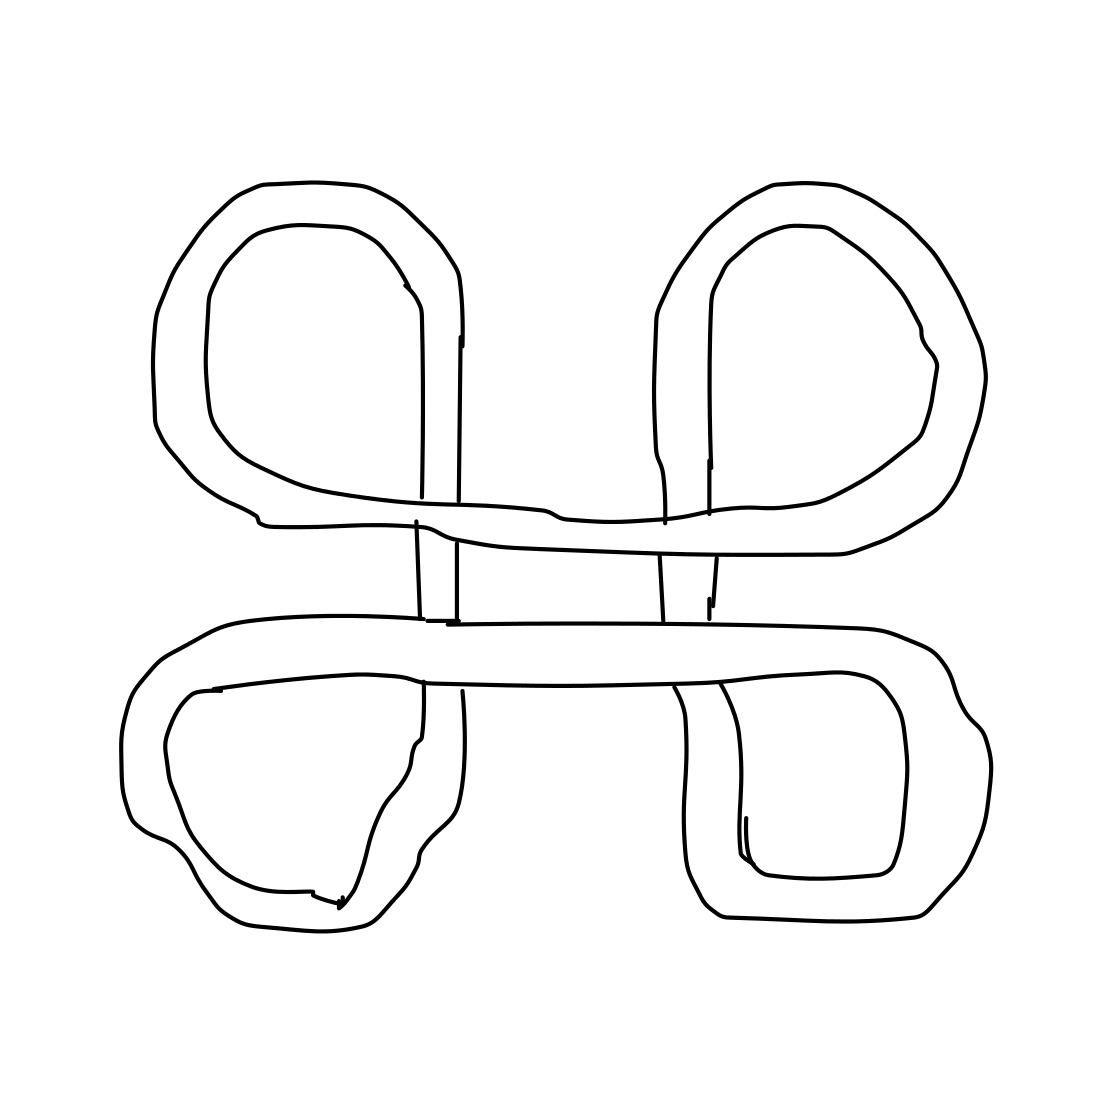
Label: pretzel